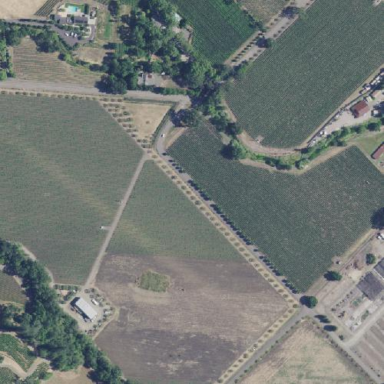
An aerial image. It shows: Vineyard where grapes are grown.